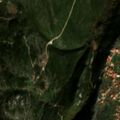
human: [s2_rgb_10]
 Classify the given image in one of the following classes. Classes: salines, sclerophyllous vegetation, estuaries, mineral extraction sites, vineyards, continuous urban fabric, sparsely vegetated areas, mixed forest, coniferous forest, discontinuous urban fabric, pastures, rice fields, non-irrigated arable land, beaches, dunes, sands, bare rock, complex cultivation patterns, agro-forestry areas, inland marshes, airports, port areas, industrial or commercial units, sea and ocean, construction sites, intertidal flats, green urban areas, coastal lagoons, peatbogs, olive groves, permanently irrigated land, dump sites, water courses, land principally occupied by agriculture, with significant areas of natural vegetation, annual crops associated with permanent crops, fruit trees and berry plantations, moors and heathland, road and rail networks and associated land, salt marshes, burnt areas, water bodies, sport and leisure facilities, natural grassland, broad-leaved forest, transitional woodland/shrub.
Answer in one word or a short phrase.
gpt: discontinuous urban fabric, complex cultivation patterns, sclerophyllous vegetation, transitional woodland/shrub